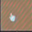
Piece: xx